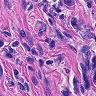
Metastatic tissue present: yes